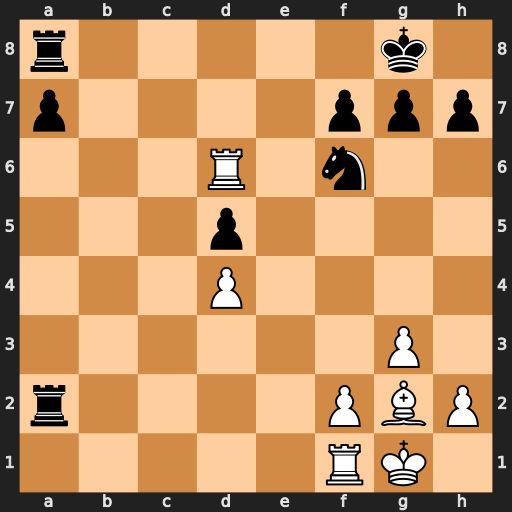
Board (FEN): r5k1/p4ppp/3R1n2/3p4/3P4/6P1/r4PBP/5RK1
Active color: w
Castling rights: -
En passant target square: -
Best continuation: Rxf6 gxf6 Bxd5